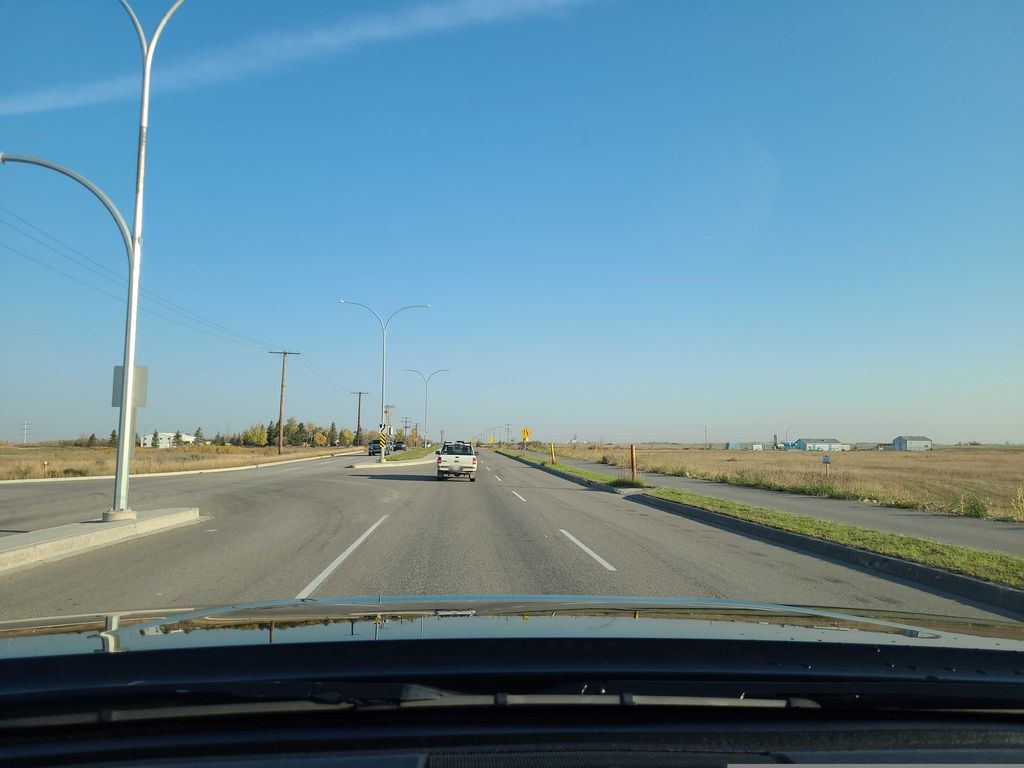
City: saskatoon